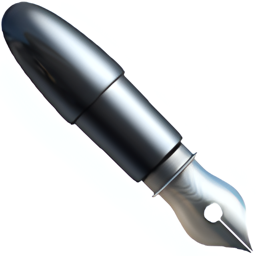
Name: black nib
Emoji: ✒
Group: Objects
Sub-group: writing